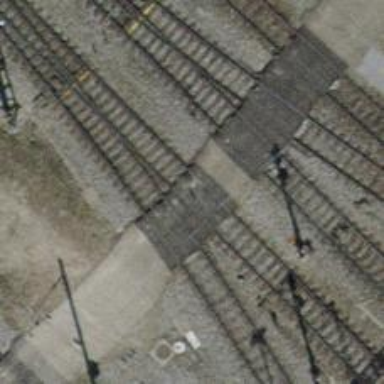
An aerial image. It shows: Single-track electrified railway yard with contact line electrification.